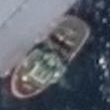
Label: civil